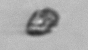
Label: Heterocapsa_rotundata